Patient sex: M
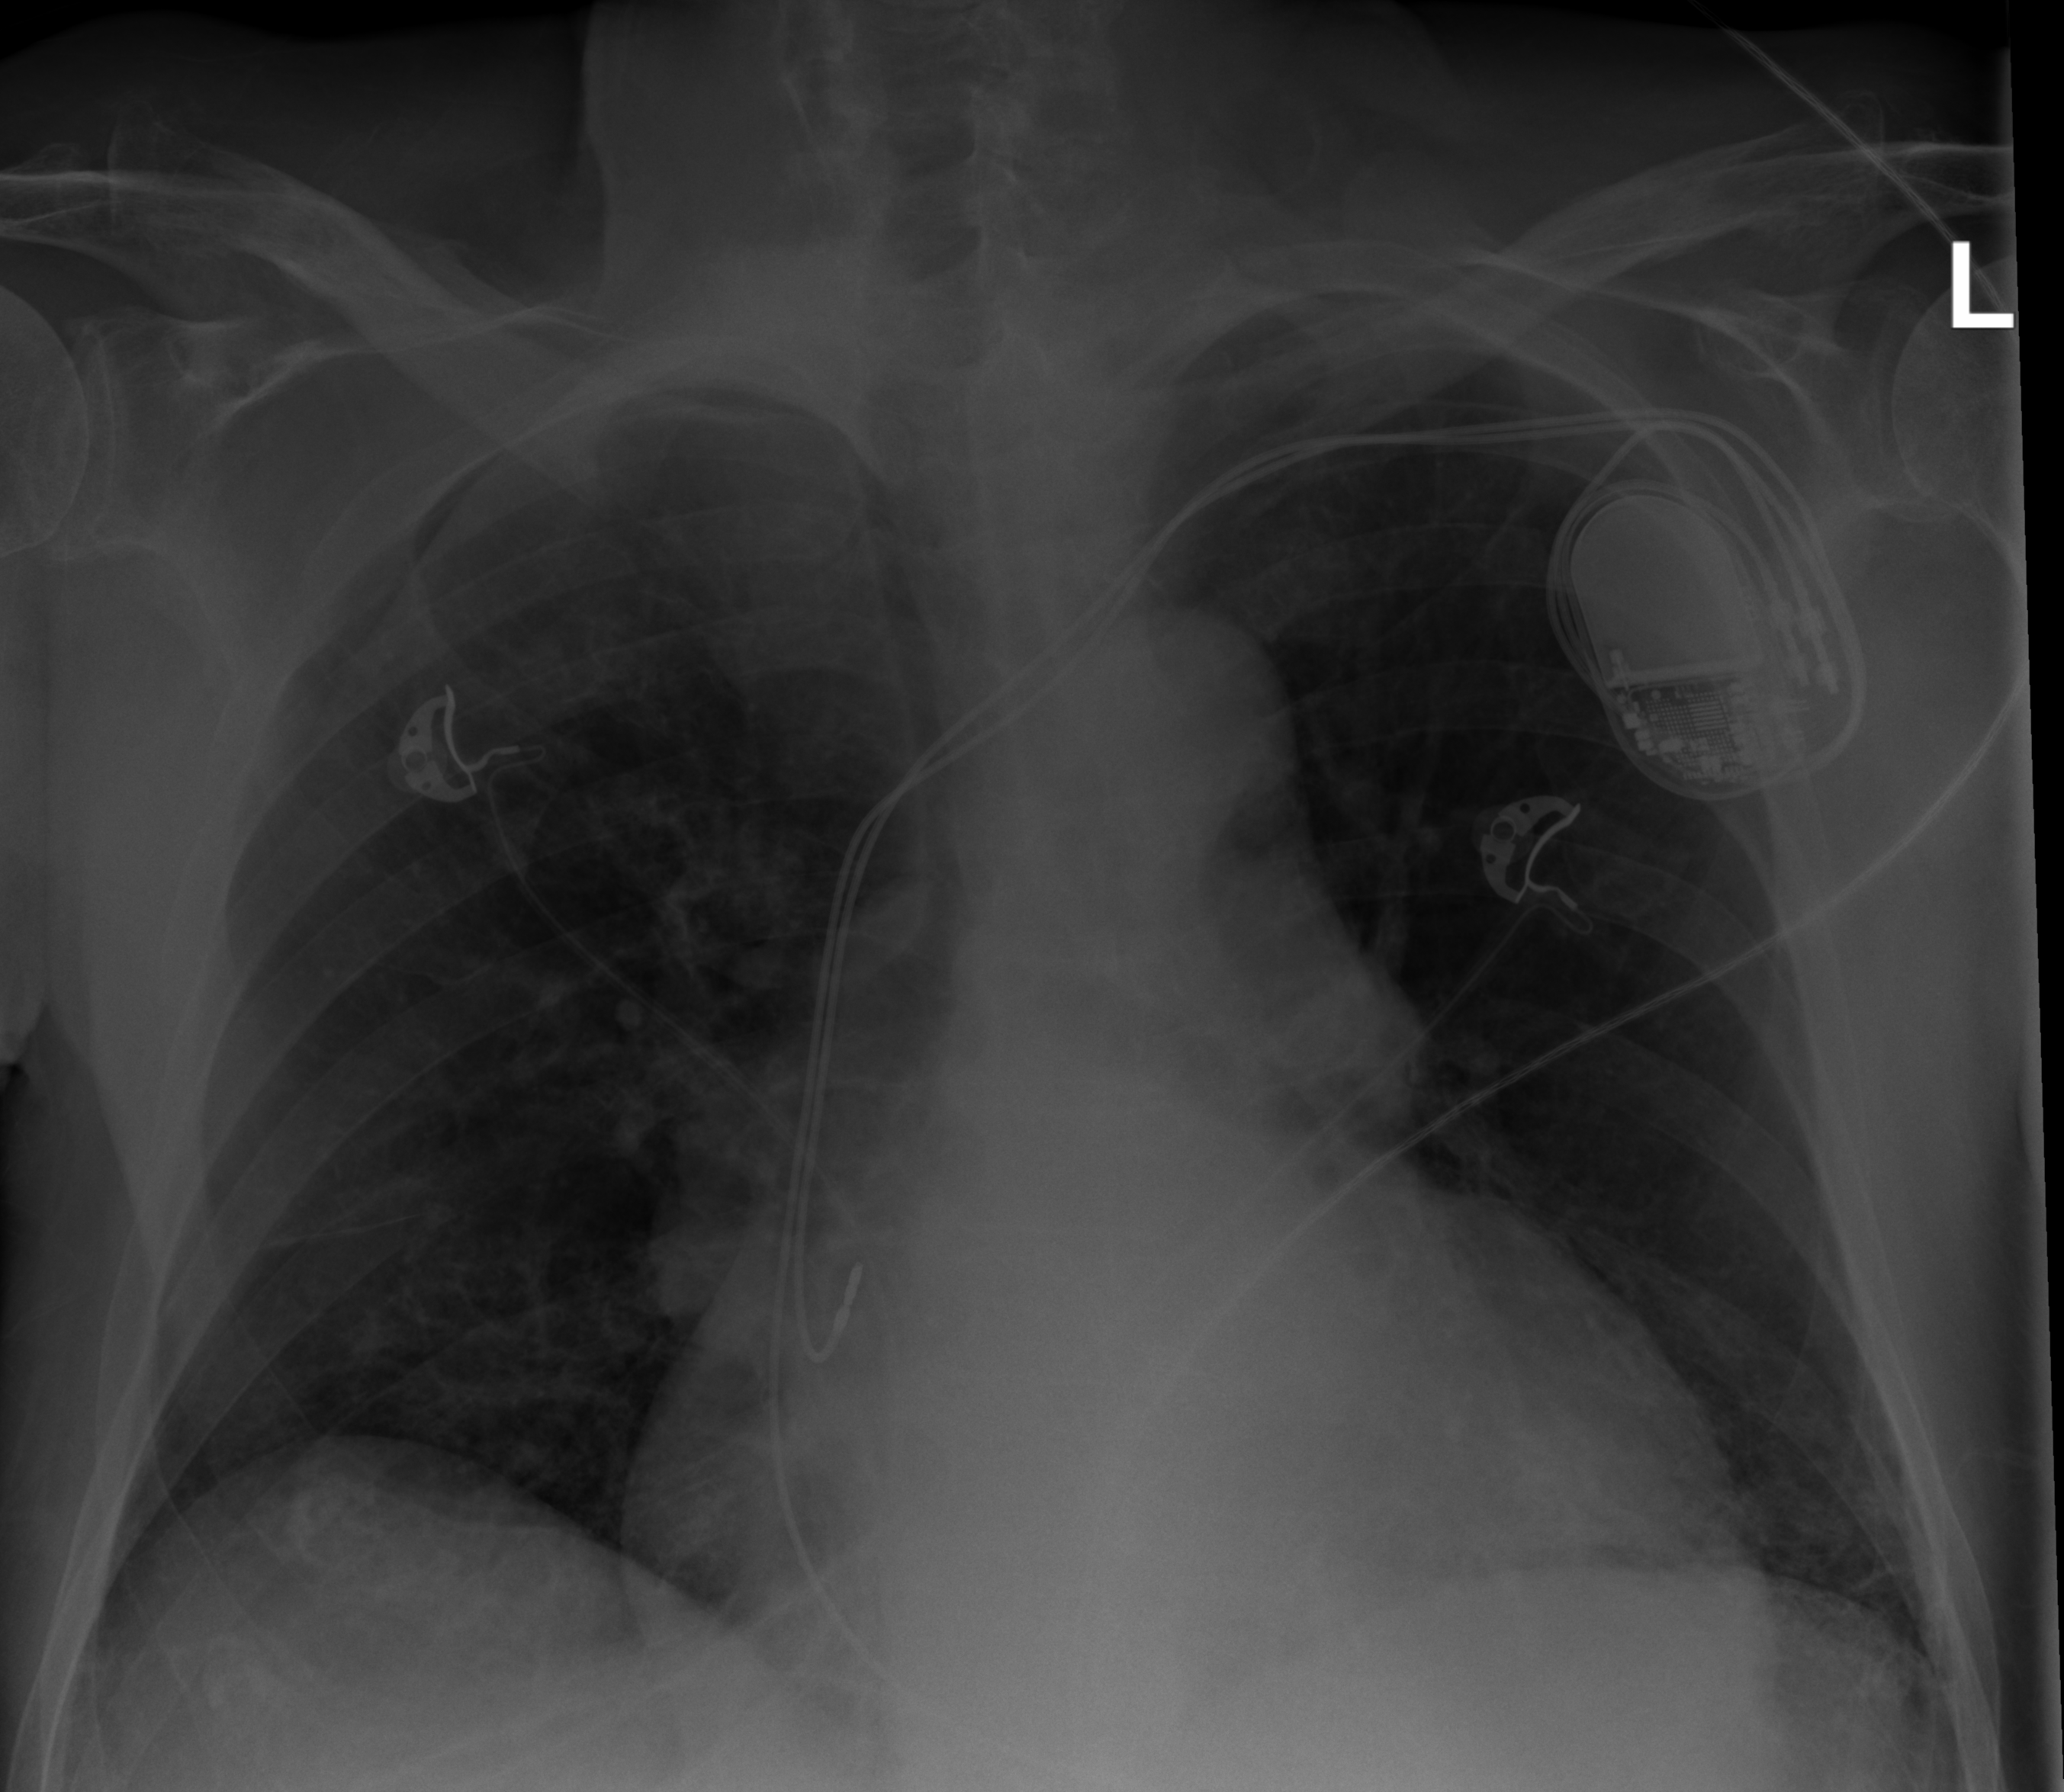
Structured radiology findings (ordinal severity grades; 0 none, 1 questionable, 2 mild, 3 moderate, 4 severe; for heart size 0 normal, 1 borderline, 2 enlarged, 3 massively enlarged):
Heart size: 2
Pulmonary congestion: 0
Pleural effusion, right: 0
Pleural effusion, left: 0
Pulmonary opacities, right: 0
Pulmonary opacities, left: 0
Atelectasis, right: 2
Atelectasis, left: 2